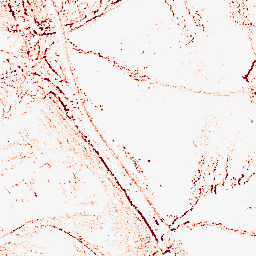
Category: morphological
Decomposition family: morphological_square
Decomposition parameters: operation: opening
size: 3
Upsampling method: regularized
Upsampling parameters: scale: 2
lambda_reg: 0.01
Upsampling scale: 2